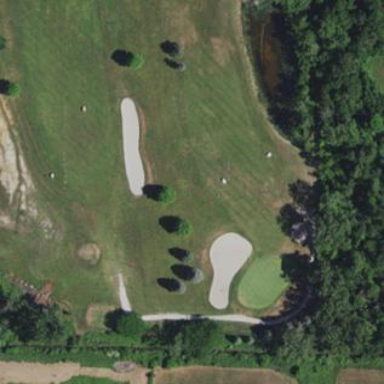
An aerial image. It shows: Golf fairway surrounded by grass.